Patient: sex F, age 58
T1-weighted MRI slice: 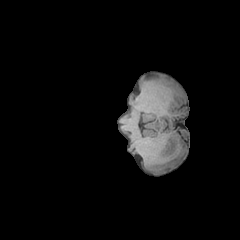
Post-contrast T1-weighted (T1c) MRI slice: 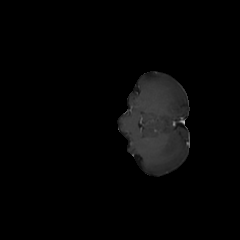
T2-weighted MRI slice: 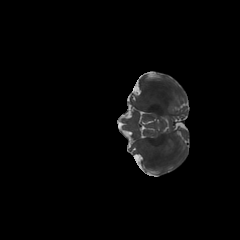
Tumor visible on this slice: no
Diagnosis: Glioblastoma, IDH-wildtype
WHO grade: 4